Current action and preconditions to check: path_clear

Your task: For each precondition in the list above, predict whether it will hold at this action.

Consider the current scene as observed from the mobile robot's camera, and analyze the predicted future states of all dynamic agents (e.g., people, animals, vehicles, or any moving entities) within the NEXT SECOND.

IMPORTANT: Only answer "very likely" if you are absolutely certain—based on strong, clear evidence—that a dynamic agent will violate the precondition in the predicted future state. Do NOT answer "very likely" for unlikely, ambiguous, or low-probability risks.

Ask yourself for each precondition: Is there a high probability, with clear and convincing evidence, that the predicted future states of any dynamic agent will interfere with the predicted future state of the currently executing action within the NEXT SECOND, causing that precondition to fail?

Assess the risk level based on these predictions. Use "likely" or "very likely" if motions create a clear risk of interference.

Use "neutral" or "improbable" if agents are nearby but their predicted paths are clearly diverging or non-conflicting.

Failure Risk Categories: "very improbable", "improbable", "neutral", "likely", "very likely"

Answer Format: Output ONLY the probability_of_failure value from these categories: "very improbable", "improbable", "neutral", "likely", "very likely"

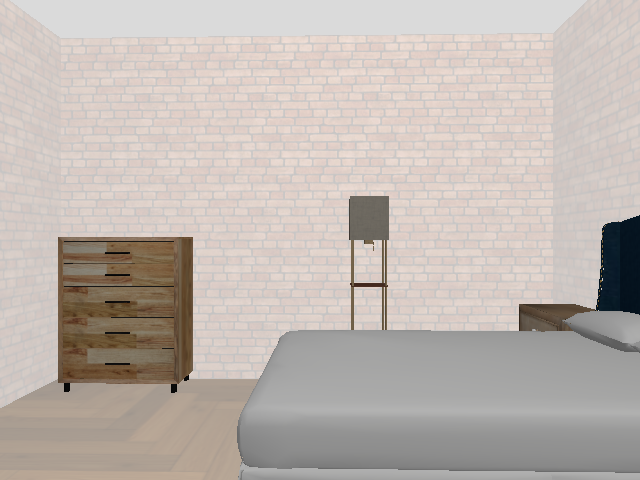

Answer: very improbable